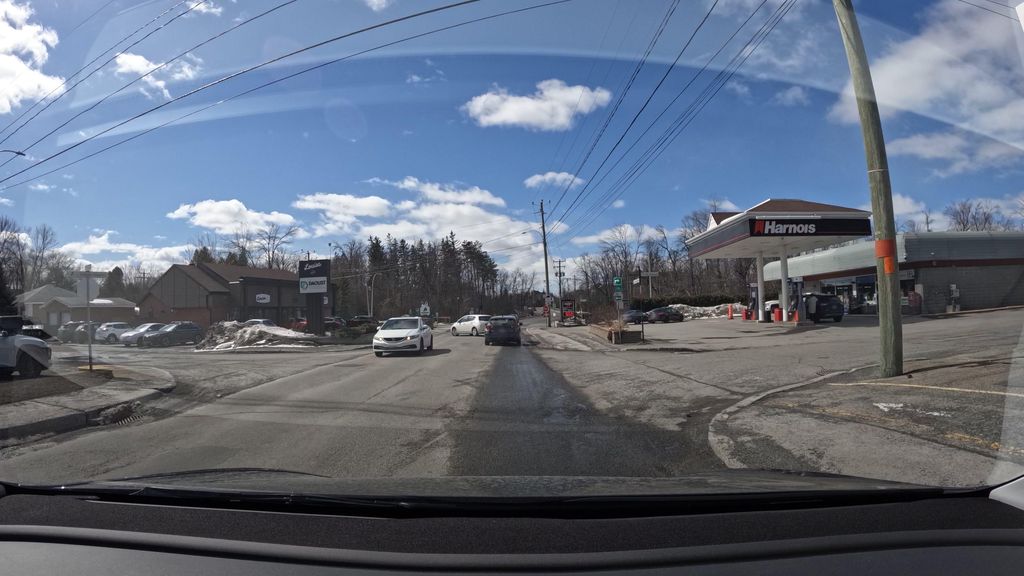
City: montreal